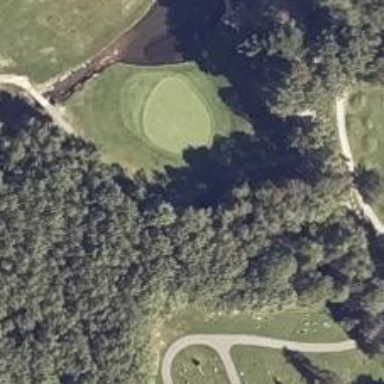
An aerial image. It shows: Path for both road and golf.